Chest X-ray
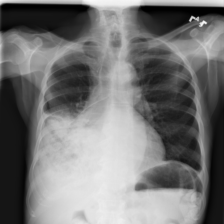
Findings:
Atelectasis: negative
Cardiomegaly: negative
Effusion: positive
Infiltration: negative
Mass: negative
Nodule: negative
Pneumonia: negative
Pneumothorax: negative
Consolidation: positive
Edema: negative
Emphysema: negative
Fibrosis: negative
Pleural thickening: negative
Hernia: negative